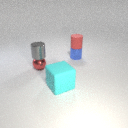
small gray metal cylinder to the left of small red rubber cylinder